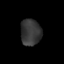
Tissue: prostate
Cell type: T cells
Senescence score: 0.2876
Nuclear area (px): 527
Mean DAPI intensity: 54.459